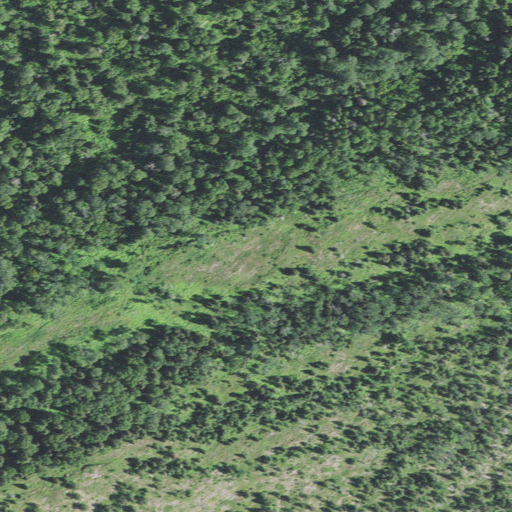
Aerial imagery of ridge(s) in Michigan named Houghton Ridge containing mixed forest, deciduous forest, and shrub